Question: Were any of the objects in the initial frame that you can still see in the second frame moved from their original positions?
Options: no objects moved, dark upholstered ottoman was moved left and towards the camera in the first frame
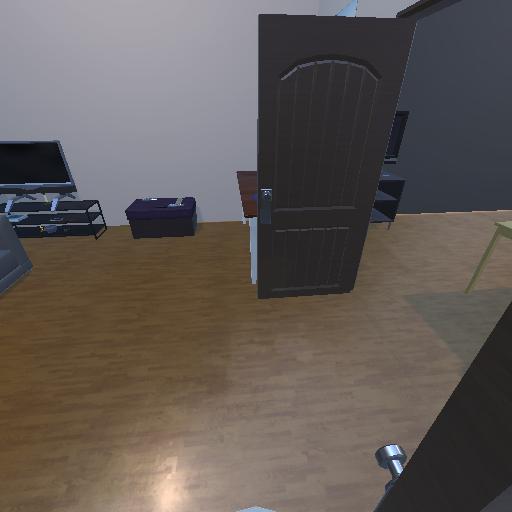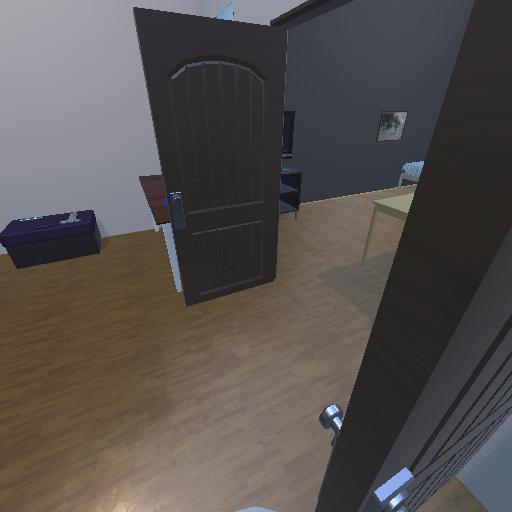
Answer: no objects moved